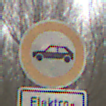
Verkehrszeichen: VerbotPersonenkraftwagen
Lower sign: BesondereFahrzeugeUndTransportgueter11
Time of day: MorningAfternoon
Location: Outdoor (Nature)
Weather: PartlyCloudy
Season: Winter
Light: Natural